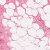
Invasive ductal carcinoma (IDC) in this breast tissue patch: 0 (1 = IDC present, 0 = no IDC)